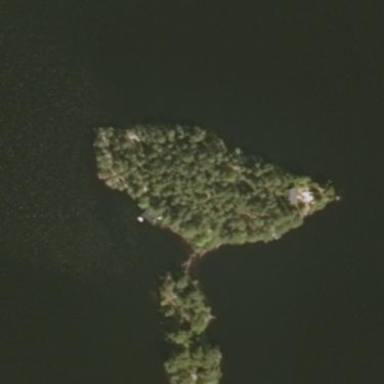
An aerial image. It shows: Image showing island.